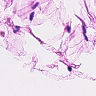
Metastatic tissue present: no